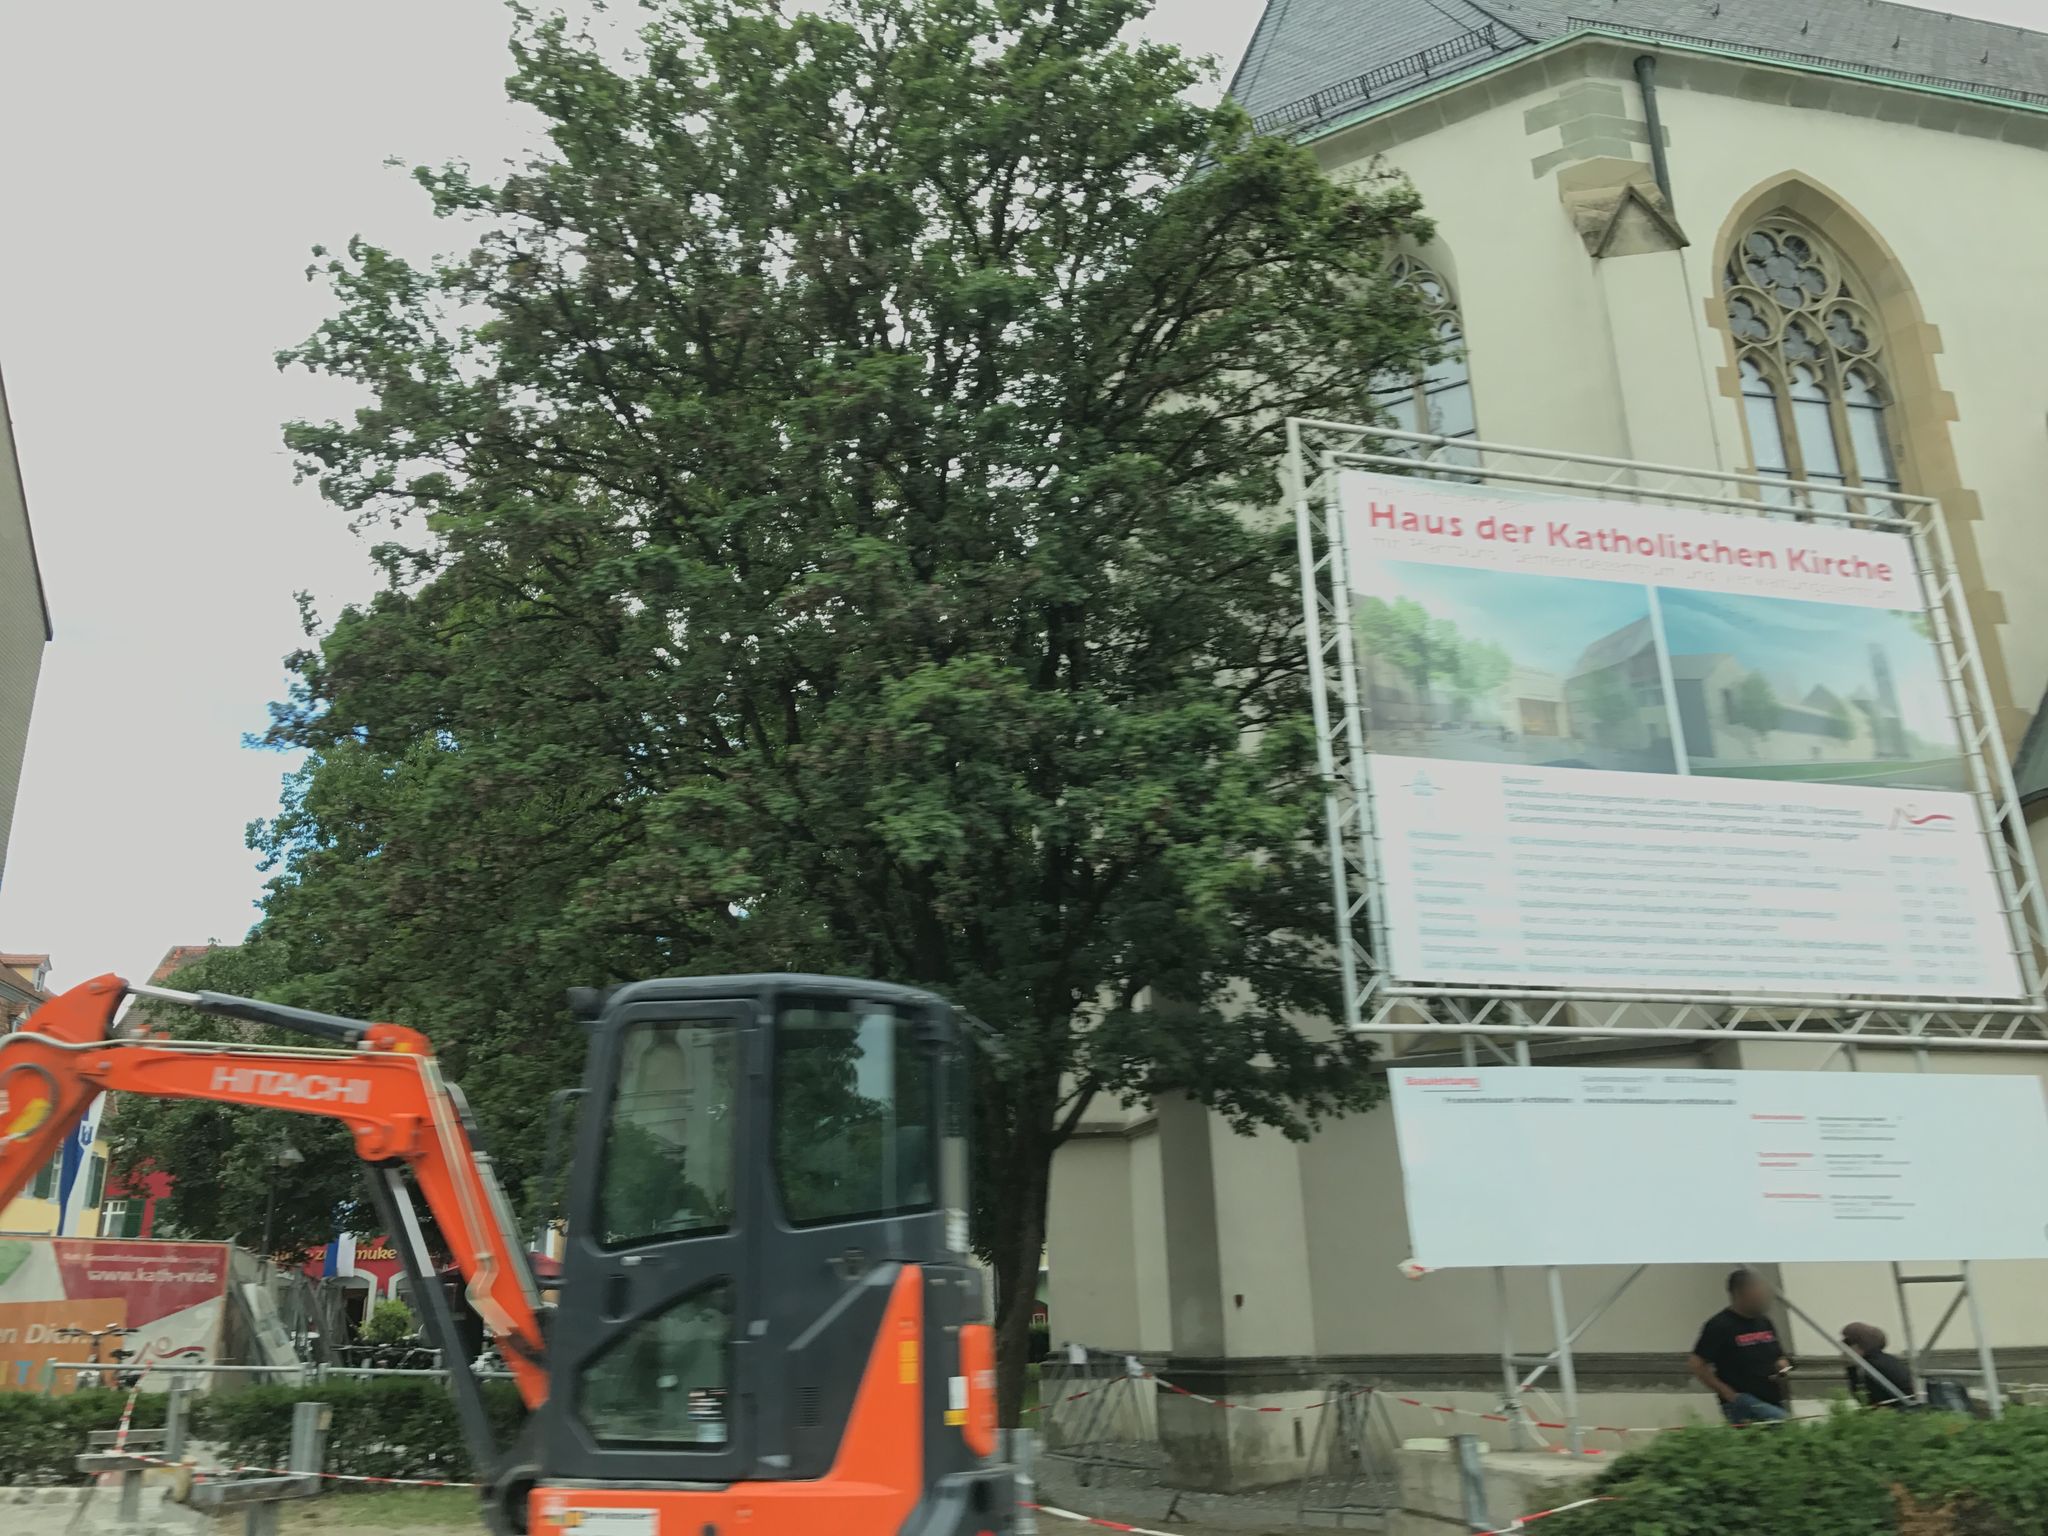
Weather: clear
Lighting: day
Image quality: good
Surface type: driving surface
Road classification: footway
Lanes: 2
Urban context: dense urban cluster
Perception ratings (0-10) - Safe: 1.17, Lively: 3.46, Beautiful: 1.56, Boring: 7.72, Depressing: 3.95, Wealthy: 5.97